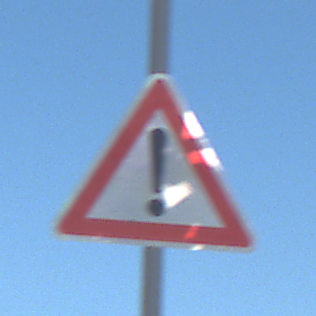
Verkehrszeichen: Gefahrenstelle
Umgebung: Outdoor, Nature
Tageszeit: Midday
Wetter: Clear
Licht: Natural
Jahreszeit: Summer
Kontrast: HighContrast